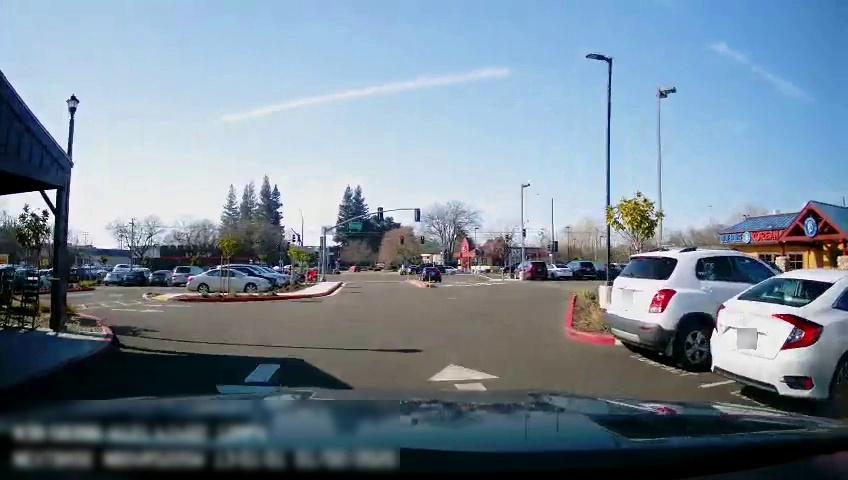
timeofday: Day
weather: Sunny
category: Drivable Space
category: Vehicles | Car
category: Vehicles | SUV
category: Vehicles | SUV
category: Vehicles | SUV
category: Vehicles | Car
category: Vehicles | SUV
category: Vehicles | SUV
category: Vehicles | Car
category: Vehicles | SUV
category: Vehicles | Car
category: Vehicles | Car
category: Vehicles | SUV
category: Vehicles | Car
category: Vehicles | SUV
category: Vehicles | Car
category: Vehicles | SUV
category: Vehicles | SUV
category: Vehicles | Car
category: Vehicles | Car
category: Vehicles | SUV
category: Vehicles | Car
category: Vehicles | Car
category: Vehicles | SUV
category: Lanes | Opposite Lane
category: Traffic | Lights
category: Traffic | Lights
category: Traffic | Signs